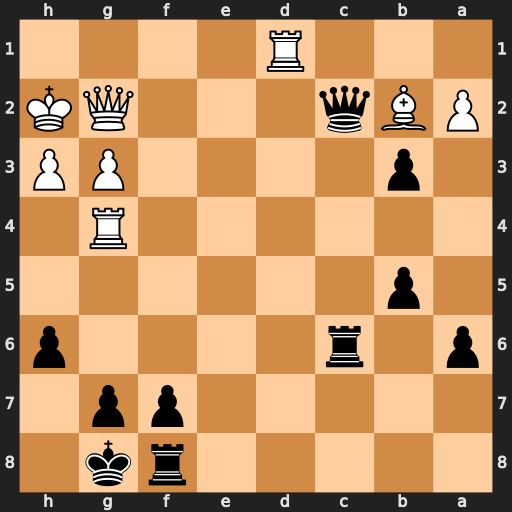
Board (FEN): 5rk1/5pp1/p1r4p/1p6/6R1/1p4PP/PBq3QK/3R4
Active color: b
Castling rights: -
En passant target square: -
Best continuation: Qxg2+ Kxg2 Rc2+ Kf1 Rxb2